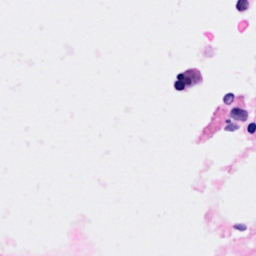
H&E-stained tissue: Breast